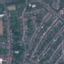
Land use / land cover: Residential